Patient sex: F
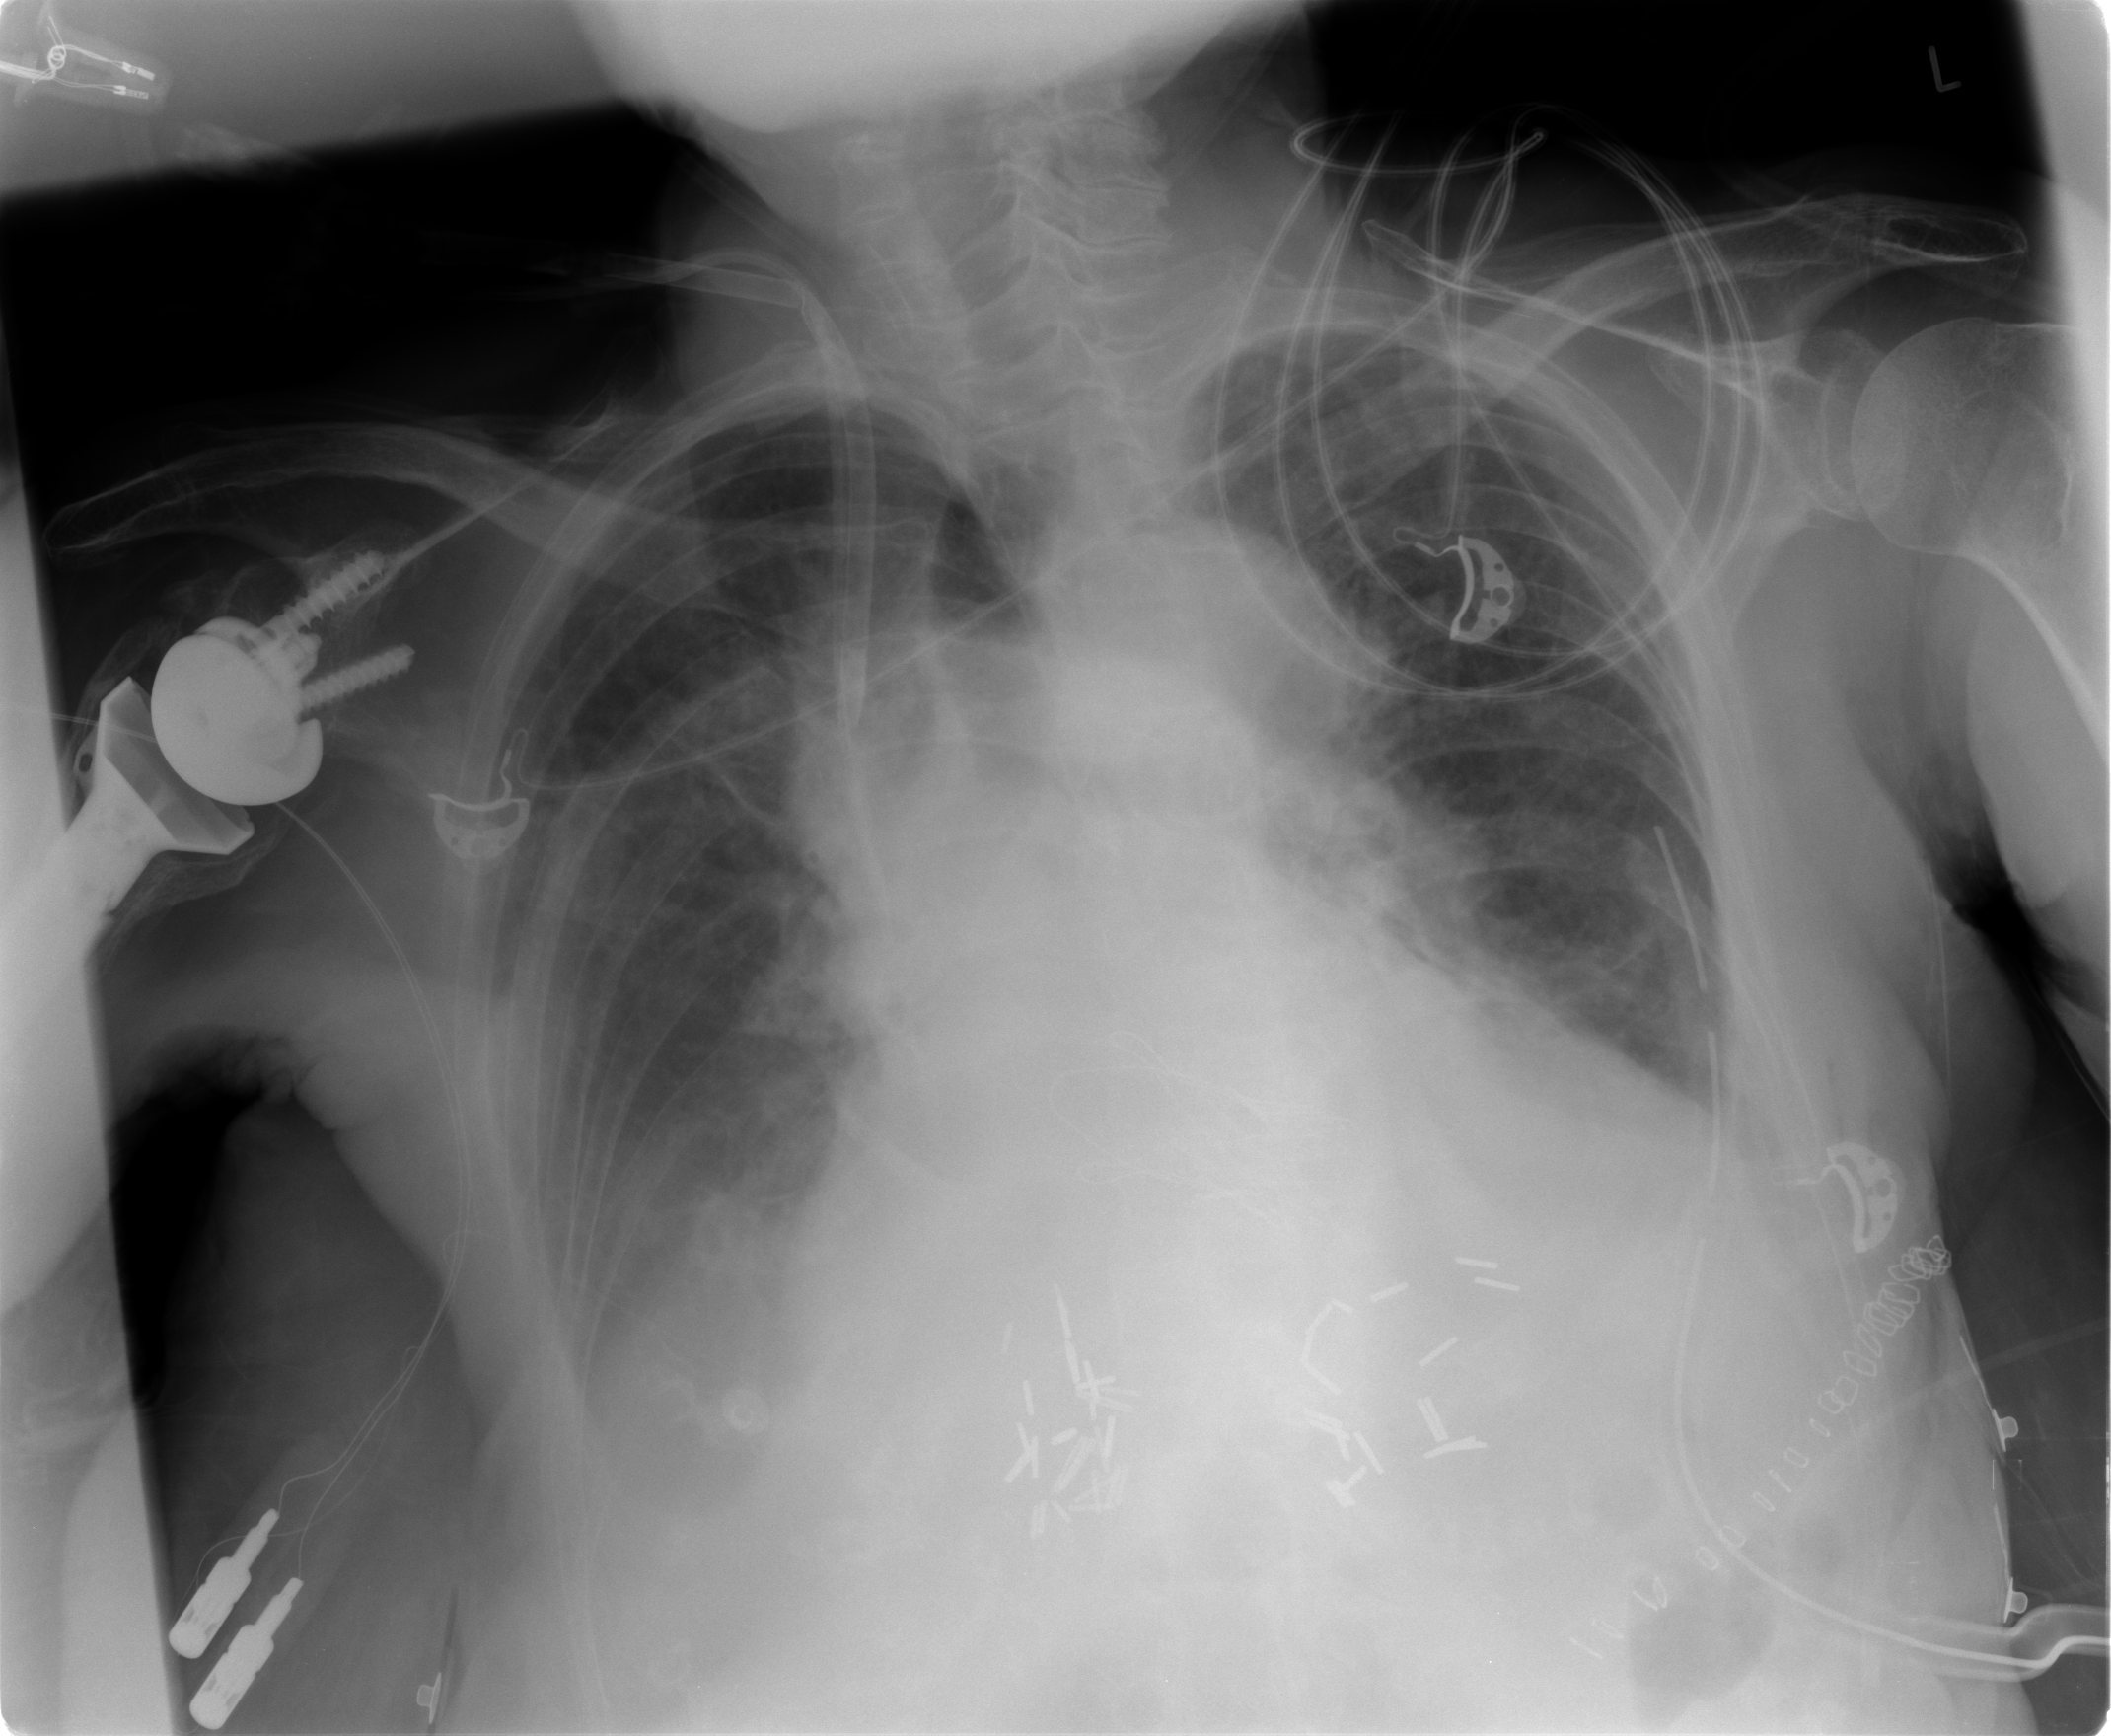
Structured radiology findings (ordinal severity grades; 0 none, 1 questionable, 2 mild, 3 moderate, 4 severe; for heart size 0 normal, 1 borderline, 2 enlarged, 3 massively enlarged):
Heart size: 2
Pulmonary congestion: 2
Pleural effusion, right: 2
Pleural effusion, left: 2
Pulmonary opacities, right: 0
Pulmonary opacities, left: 0
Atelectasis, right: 2
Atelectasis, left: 2